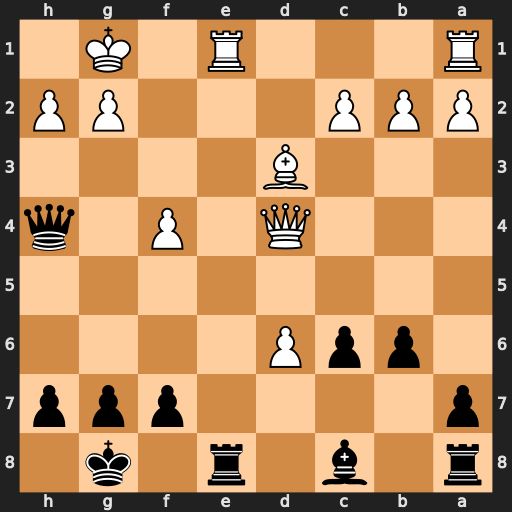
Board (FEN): r1b1r1k1/p4ppp/1ppP4/8/3Q1P1q/3B4/PPP3PP/R3R1K1
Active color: b
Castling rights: -
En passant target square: -
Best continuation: Rxe1+ Rxe1 Qxe1+